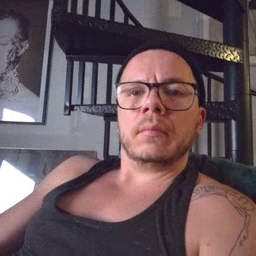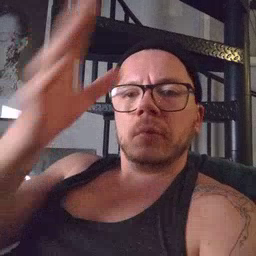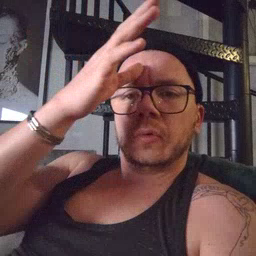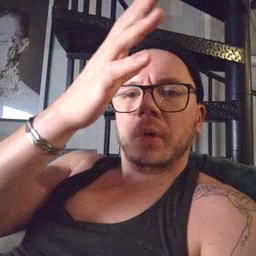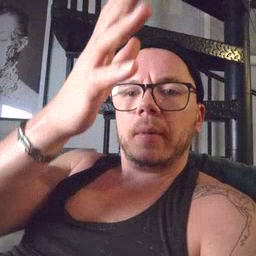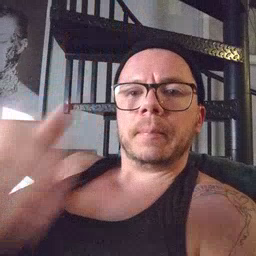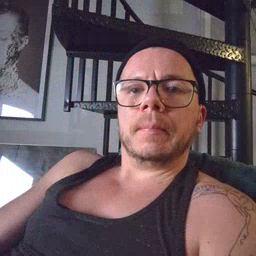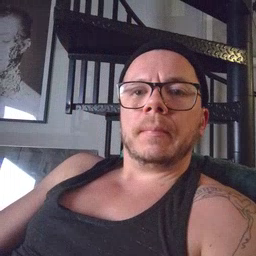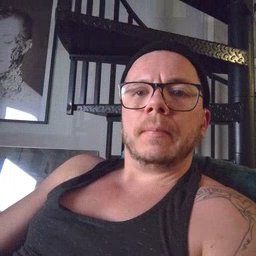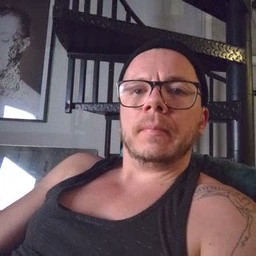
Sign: grandpa